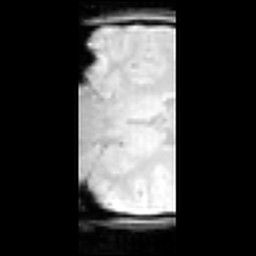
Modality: inplaneT1
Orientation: coronal
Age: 18
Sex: female